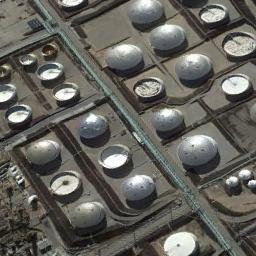
Label: storage tanks